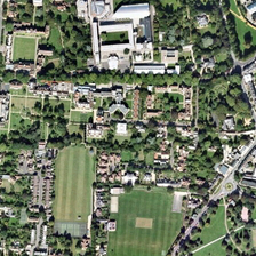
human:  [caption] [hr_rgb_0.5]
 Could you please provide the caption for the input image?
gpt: The school building is uneven, the distribution interlinked.

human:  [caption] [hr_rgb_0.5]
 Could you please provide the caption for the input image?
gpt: School buildings are heterogeneous and interlaced.

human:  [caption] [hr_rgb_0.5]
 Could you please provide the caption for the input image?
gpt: The distribution of school buildings is uneven and staggered.

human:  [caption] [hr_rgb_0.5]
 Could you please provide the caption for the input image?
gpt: lots of green lawns are between the buildings .

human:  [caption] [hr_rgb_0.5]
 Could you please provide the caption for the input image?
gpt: lots of green lawns are between the buildings .